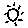
Label: sun